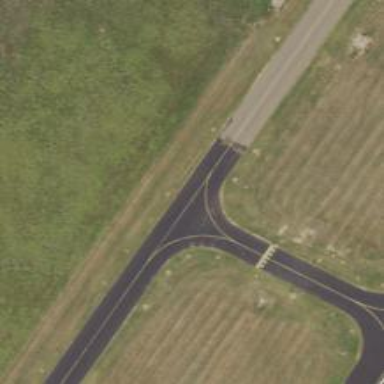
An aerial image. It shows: Image of taxiway at airport.